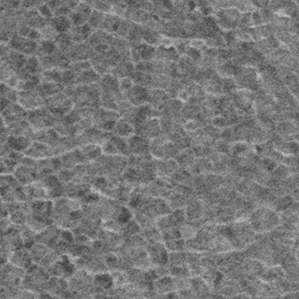
Label: frost